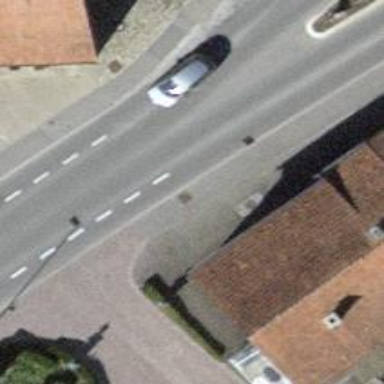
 and sidewalks on both sides. There is cycle lane on both sides of the road."